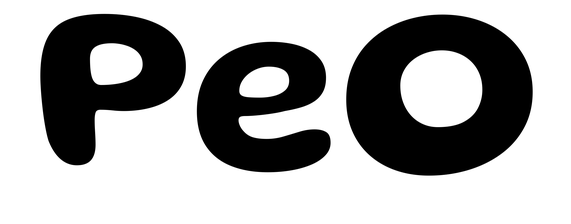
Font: Gluten_SemiBold